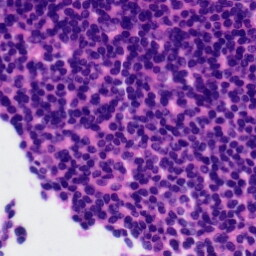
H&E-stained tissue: Tonsil